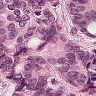
Metastatic tissue present: yes